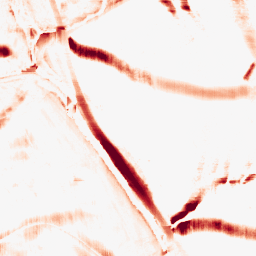
Category: morphological
Decomposition family: morphological_square
Decomposition parameters: operation: opening
size: 20
Upsampling method: cubic_catmull_rom
Upsampling parameters: scale: 2
Upsampling scale: 2